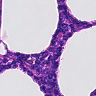
Metastatic tissue present: no